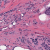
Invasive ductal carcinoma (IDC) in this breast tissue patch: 1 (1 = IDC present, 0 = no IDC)